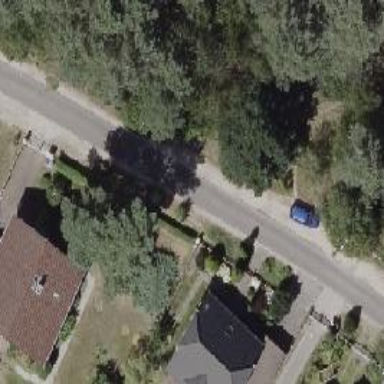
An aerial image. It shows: Residential road with asphalt surface.